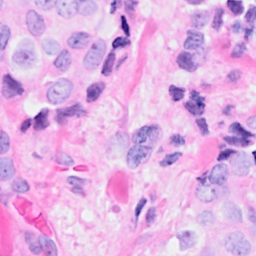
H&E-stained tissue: Breast